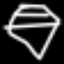
Label: diamond